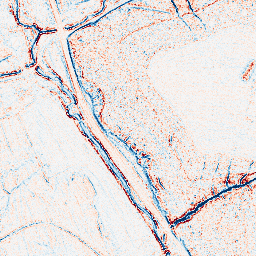
Category: edge_preserving
Decomposition family: bilateral
Decomposition parameters: d: 5
sigma_color: 150
sigma_space: 75
Upsampling method: sinc_hamming
Upsampling parameters: scale: 8
kernel_size: 16
Upsampling scale: 8